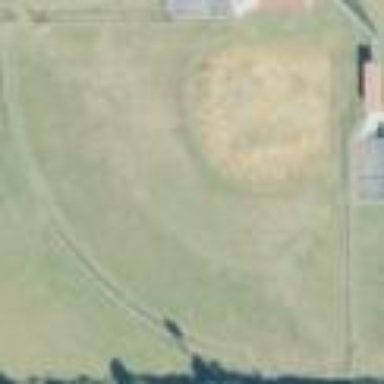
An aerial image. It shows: Baseball pitch for leisure and sports activities.